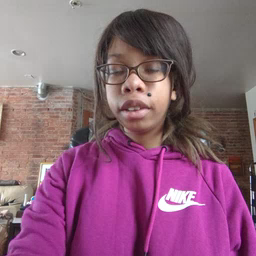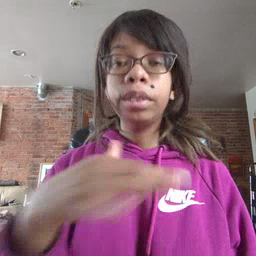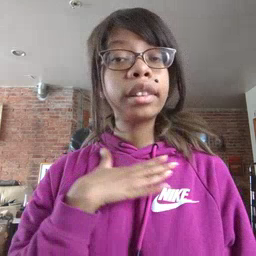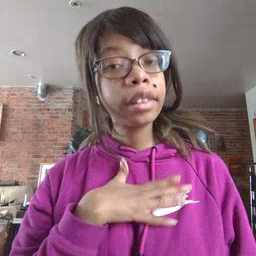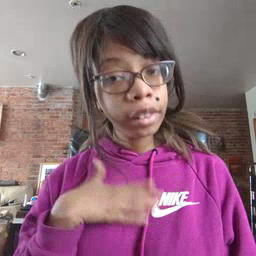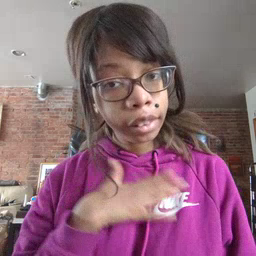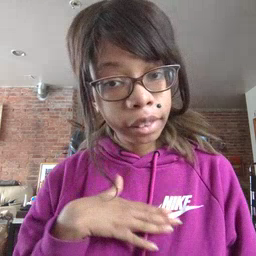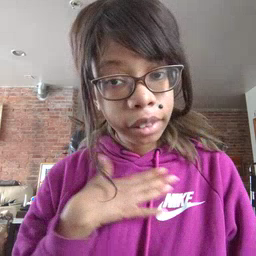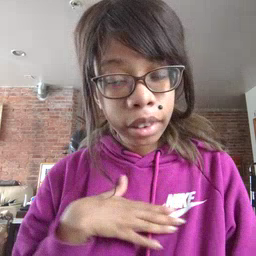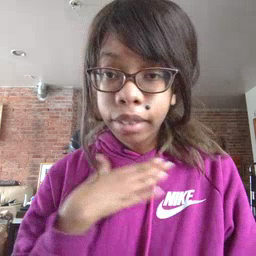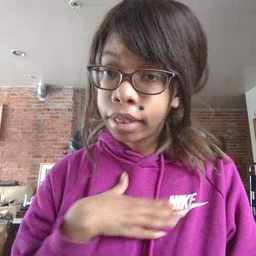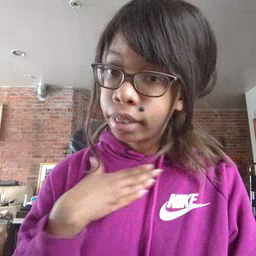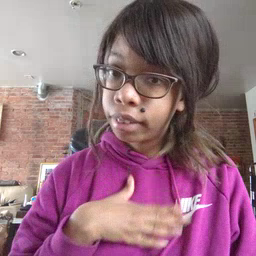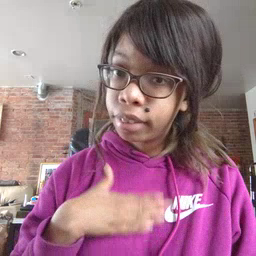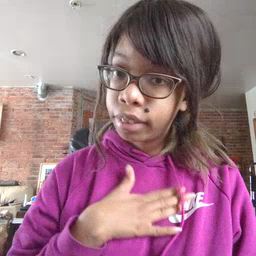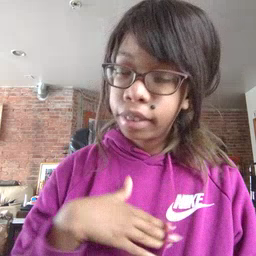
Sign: please